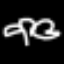
Label: palm tree